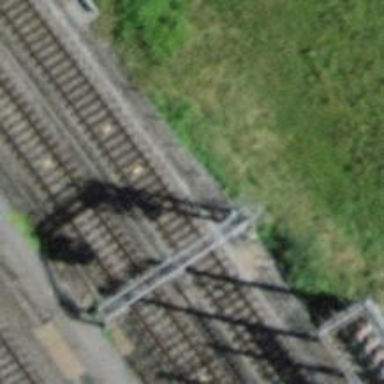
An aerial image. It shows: Railway signal.